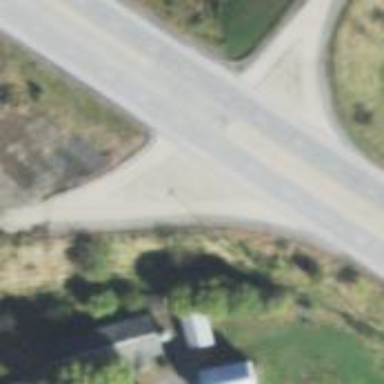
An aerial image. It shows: Service road.